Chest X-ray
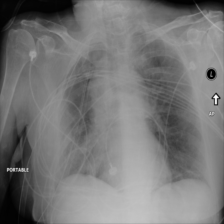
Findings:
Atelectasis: negative
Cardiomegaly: negative
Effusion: negative
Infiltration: negative
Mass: negative
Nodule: negative
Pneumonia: negative
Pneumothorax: negative
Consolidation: negative
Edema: negative
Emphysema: positive
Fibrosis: negative
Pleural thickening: negative
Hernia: negative